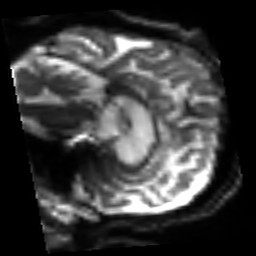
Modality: sbref
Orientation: sagittal
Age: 69
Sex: male
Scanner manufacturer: siemens
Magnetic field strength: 3 T
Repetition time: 3.2 s
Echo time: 0.081 s